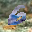
Label: 6